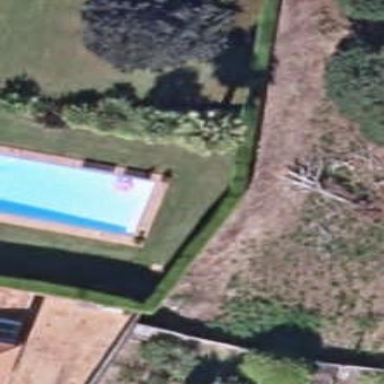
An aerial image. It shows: Swimming pool located in leisure land.